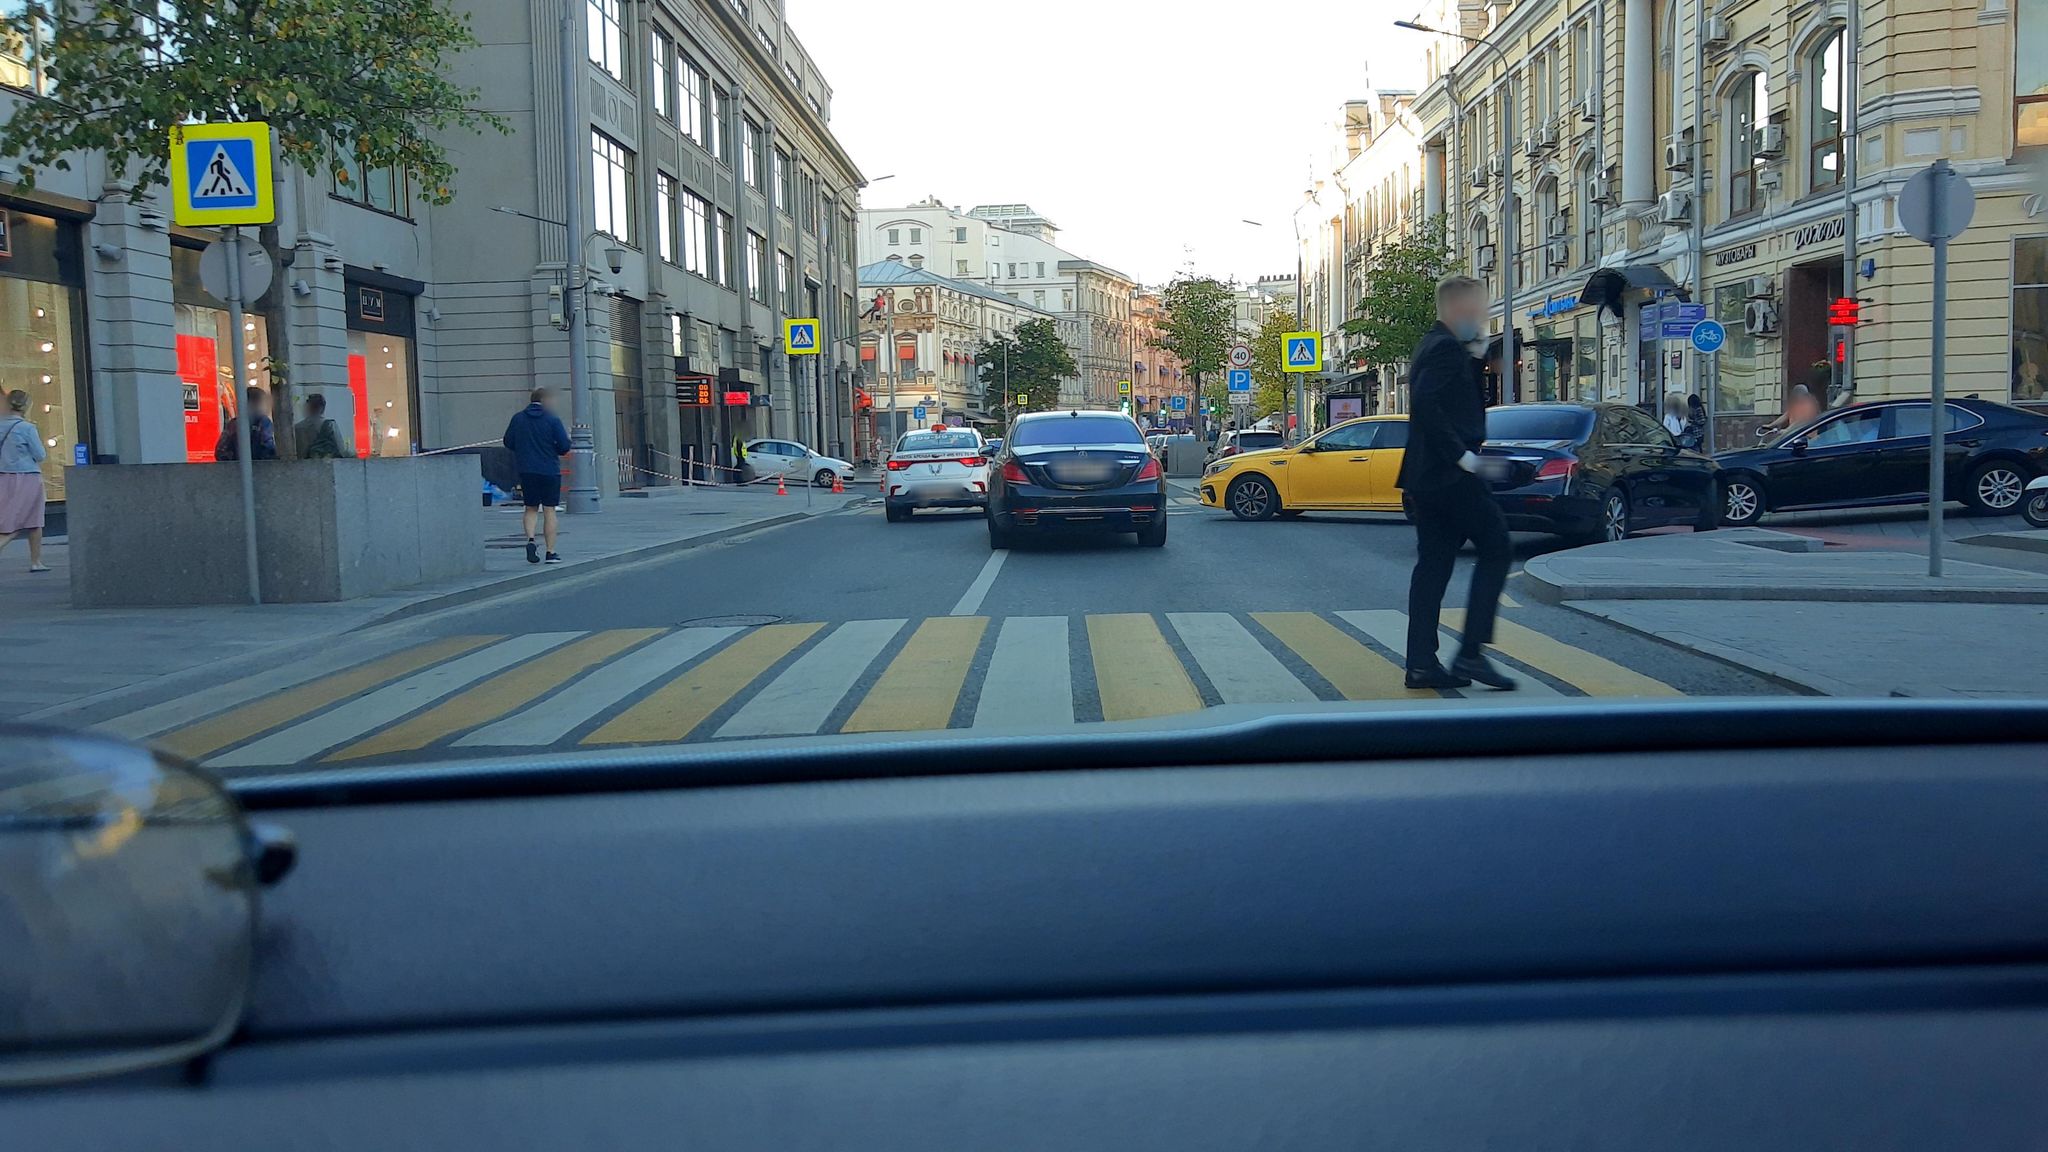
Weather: rainy
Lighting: day
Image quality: good
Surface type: driving surface
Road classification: tertiary
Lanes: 2
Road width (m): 3.5
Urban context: urban centre
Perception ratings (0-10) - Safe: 5.05, Lively: 9.75, Beautiful: 7.95, Boring: 1.41, Depressing: 2.88, Wealthy: 4.73